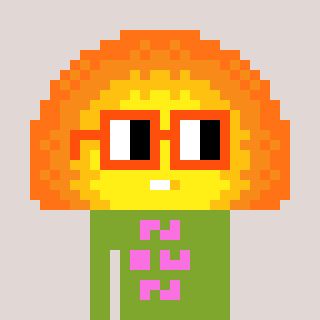
a pixel art character with square orange glasses, a sunset-shaped head and a slimegreen-colored body on a warm background